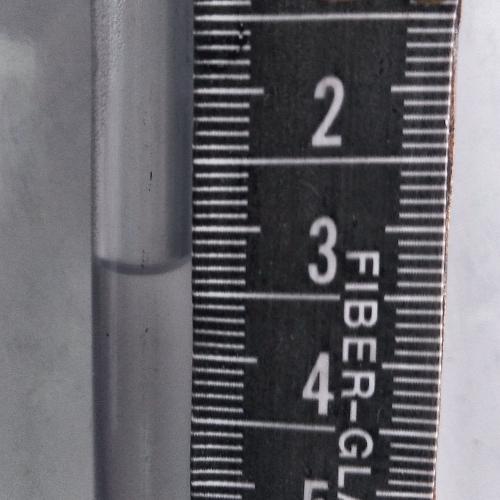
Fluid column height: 3.3 cm